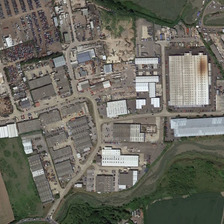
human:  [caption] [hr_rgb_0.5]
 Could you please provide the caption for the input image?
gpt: many buildings with parking lots are in an industrial area near two ponds .

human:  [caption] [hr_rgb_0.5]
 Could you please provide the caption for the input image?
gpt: many buildings with parking lots are in an industrial area near two ponds .

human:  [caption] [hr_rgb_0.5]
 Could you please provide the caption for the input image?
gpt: many buildings with parking lots are in an industrial area near two ponds .

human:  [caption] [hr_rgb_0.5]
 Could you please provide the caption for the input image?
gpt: many buildings with parking lots are in an industrial area near two ponds .

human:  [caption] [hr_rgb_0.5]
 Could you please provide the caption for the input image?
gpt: many buildings with parking lots are in an industrial area near two ponds .